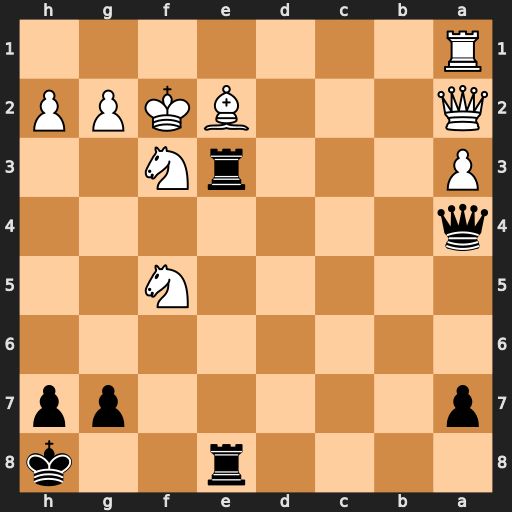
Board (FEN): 4r2k/p5pp/8/5N2/q7/P3rN2/Q3BKPP/R7
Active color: b
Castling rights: -
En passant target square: -
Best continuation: Rxe2+ Qxe2 Rxe2+